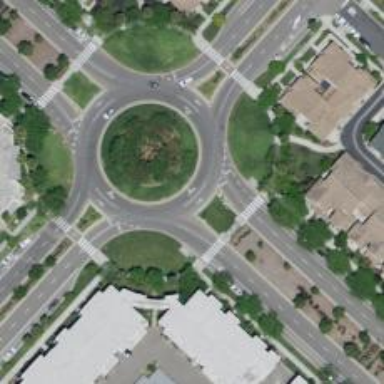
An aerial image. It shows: Roundabout at tertiary road junction.